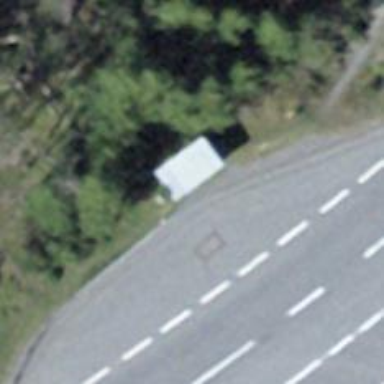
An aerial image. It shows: Bus stop with sheltered platform for public transport.